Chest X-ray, PA view. Patient: 49 years old, sex M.
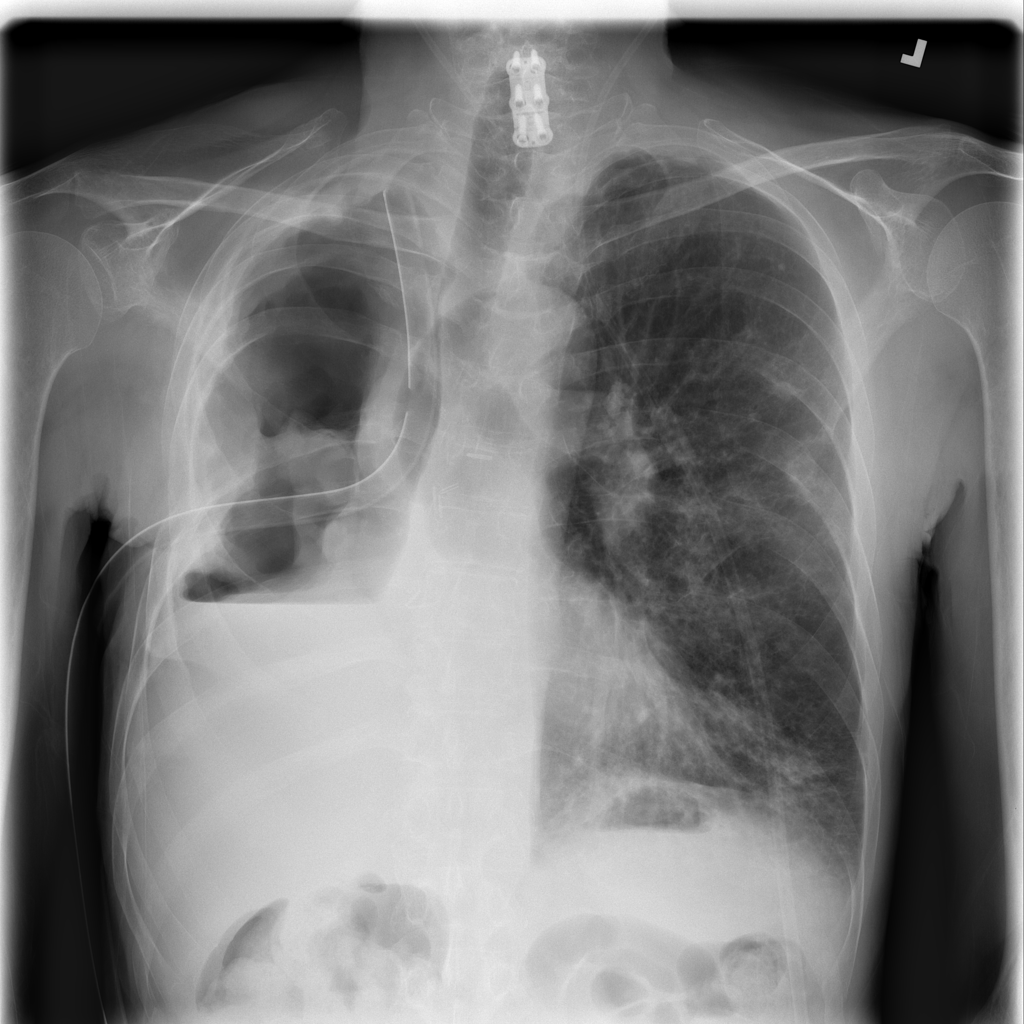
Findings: Infiltration